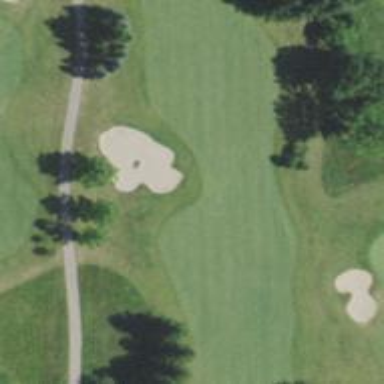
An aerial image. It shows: Golf hole.